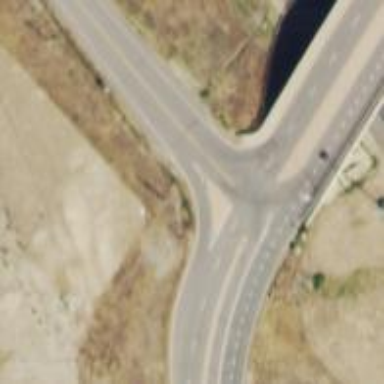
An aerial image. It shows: Asphalt road at the secondary link level.